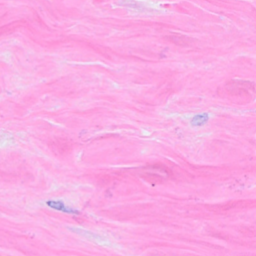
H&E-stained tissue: Breast